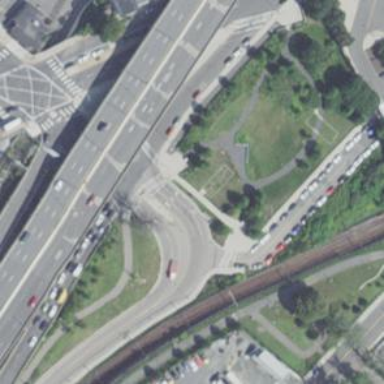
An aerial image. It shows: Asphalt cycleway with marked crossing and crossing island.